Interaction volume radius: 5 \u00c5
Interaction volume height: 25 \u00c5
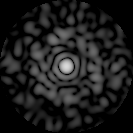
Disorder parameter: 0.8264